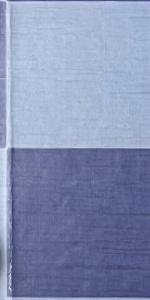
Label: Empty